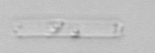
Label: Cerataulina_pelagica